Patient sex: M
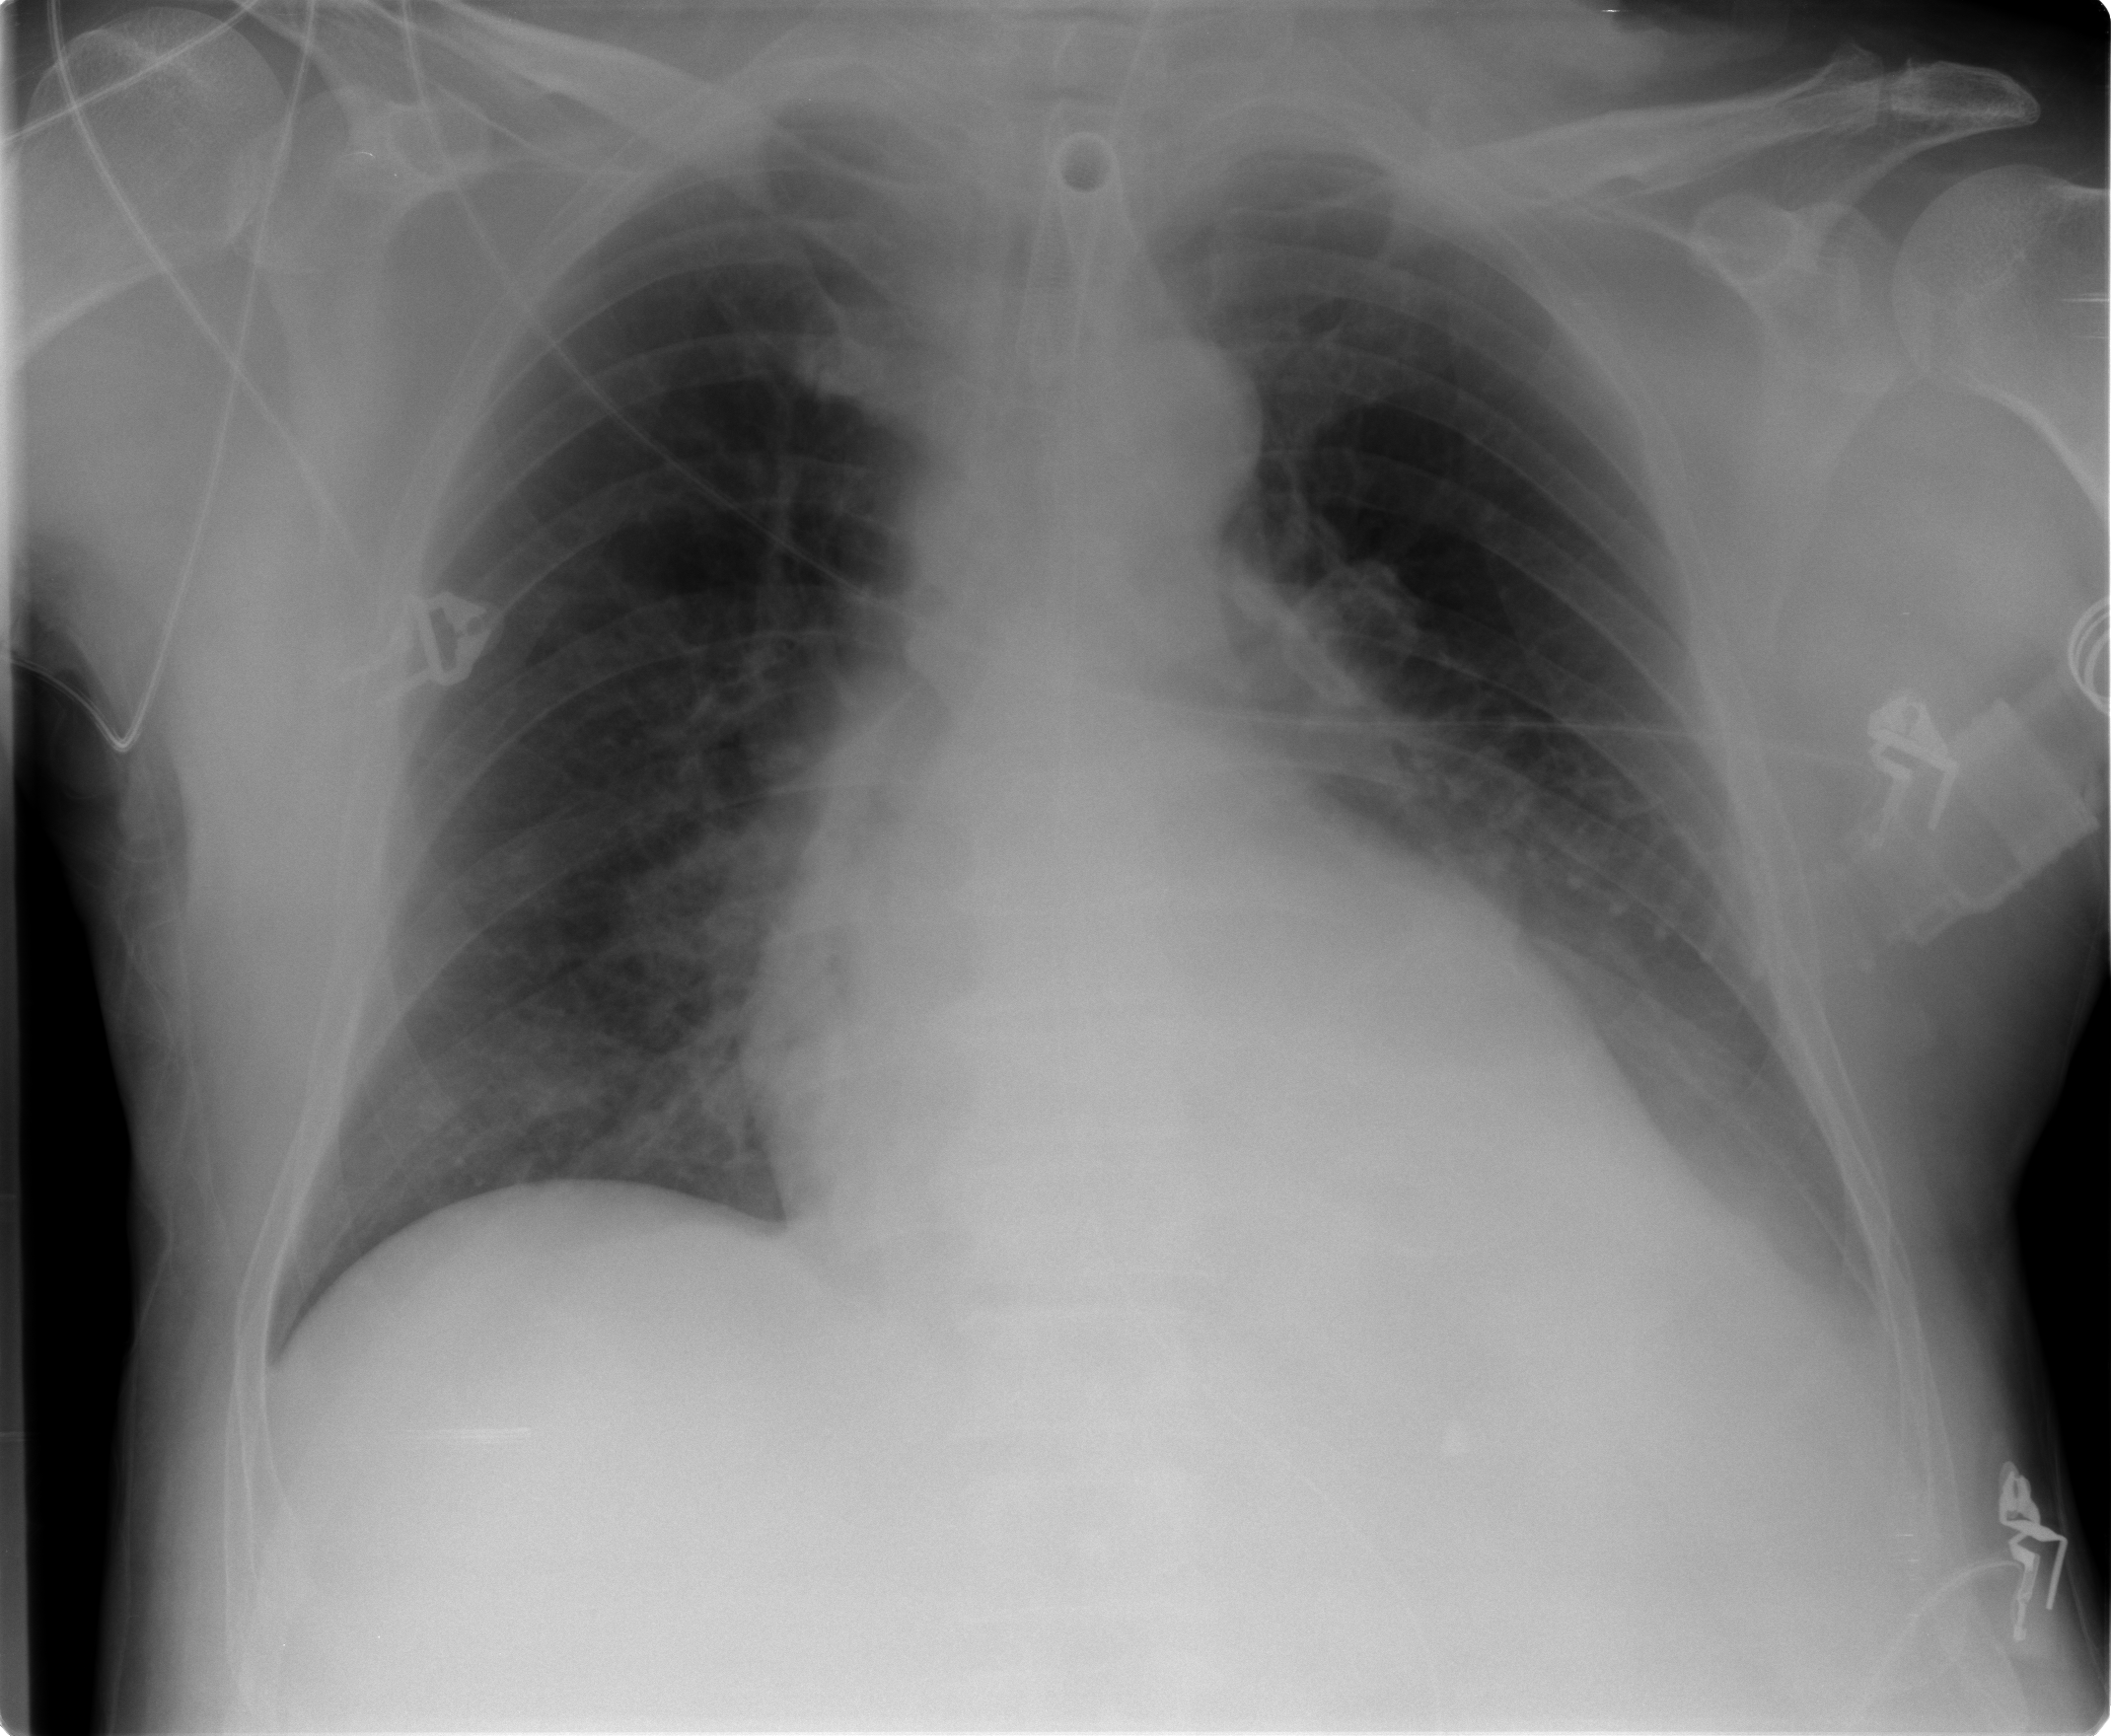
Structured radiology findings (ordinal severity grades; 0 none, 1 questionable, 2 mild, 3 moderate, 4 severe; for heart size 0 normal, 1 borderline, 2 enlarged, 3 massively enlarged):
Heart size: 2
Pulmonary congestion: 2
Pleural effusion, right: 0
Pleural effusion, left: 2
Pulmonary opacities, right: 0
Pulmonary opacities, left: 0
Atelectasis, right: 2
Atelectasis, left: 2